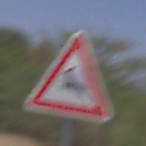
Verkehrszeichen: WildwechselRechts
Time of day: Midday
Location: Outdoor (RoadRail)
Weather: Clear
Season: NotSpecified
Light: Natural